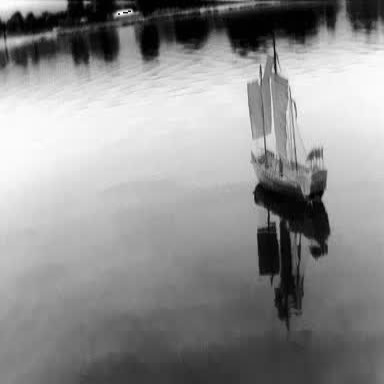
There is a sailboat in the infrared image.